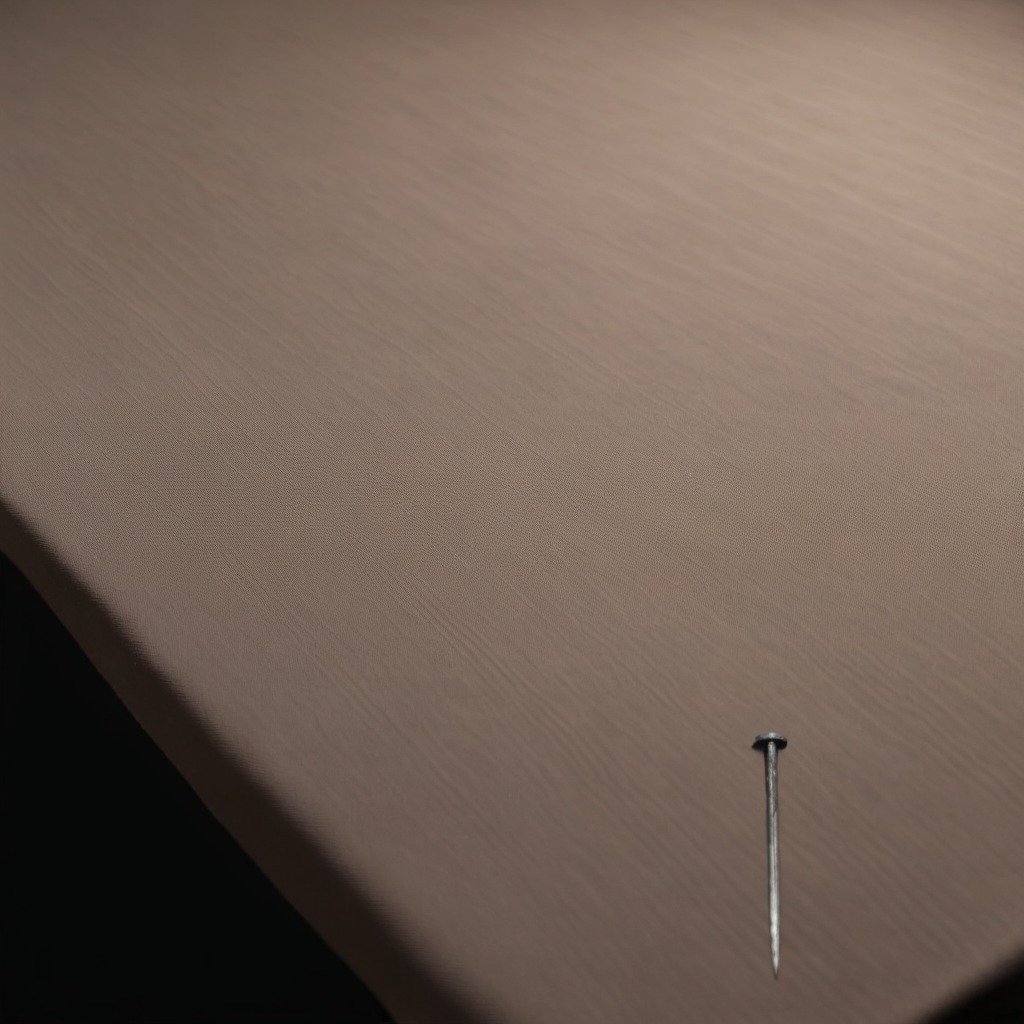
An iron nail is lying on the wooden table.